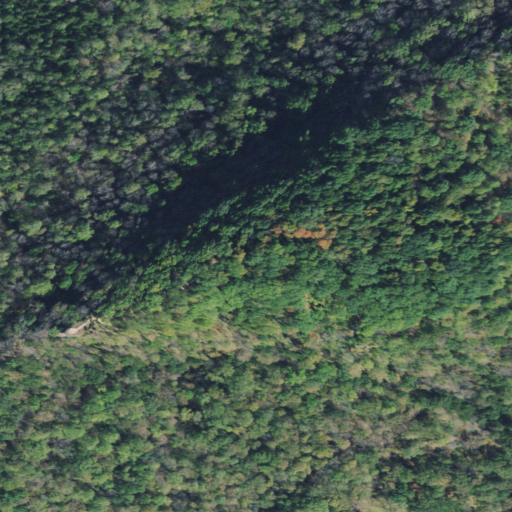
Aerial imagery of peak in Ohio named Buzzard Roost Rock containing deciduous forest, mixed forest, and evergreen forest